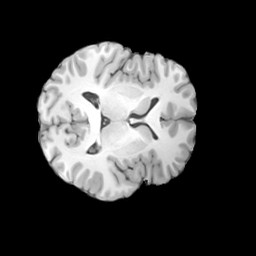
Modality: T1w
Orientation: axial
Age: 21
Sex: female
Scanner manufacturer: siemens
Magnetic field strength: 3 T
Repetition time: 2 s
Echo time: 0.0024 s